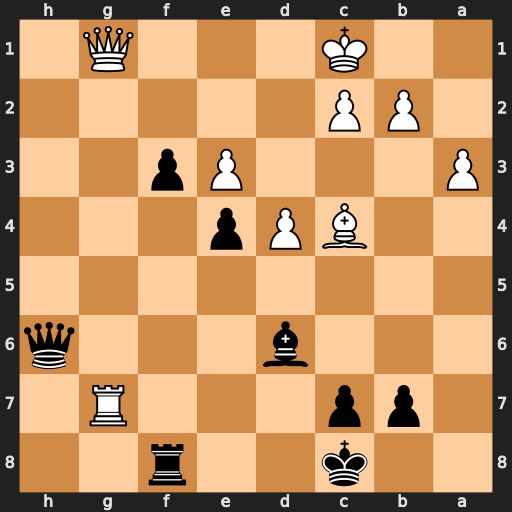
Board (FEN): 2k2r2/1pp3R1/3b3q/8/2BPp3/P3Pp2/1PP5/2K3Q1
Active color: b
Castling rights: -
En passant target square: -
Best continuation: f2 Qg4+ Kb8